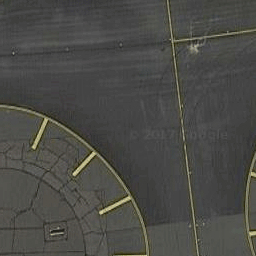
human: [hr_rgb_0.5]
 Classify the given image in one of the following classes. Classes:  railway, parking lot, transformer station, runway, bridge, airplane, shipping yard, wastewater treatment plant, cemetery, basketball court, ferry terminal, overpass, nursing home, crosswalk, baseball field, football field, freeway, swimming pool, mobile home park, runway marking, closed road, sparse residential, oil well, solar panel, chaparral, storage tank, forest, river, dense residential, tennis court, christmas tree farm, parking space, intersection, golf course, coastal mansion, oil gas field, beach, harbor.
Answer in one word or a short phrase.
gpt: runway marking